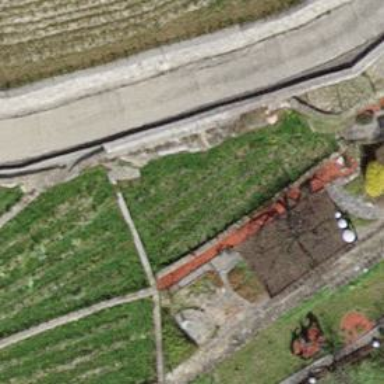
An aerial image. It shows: Vineyard with grape crops.